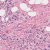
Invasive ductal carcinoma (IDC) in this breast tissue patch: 1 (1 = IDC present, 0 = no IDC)